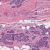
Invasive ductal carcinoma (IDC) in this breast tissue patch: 1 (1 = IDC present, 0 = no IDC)